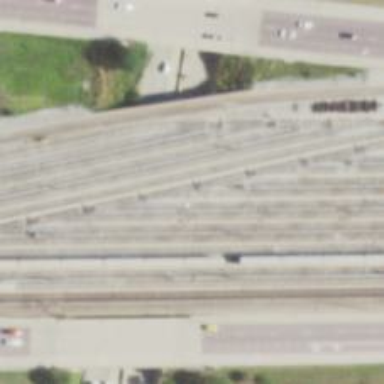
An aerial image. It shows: Electrified rail passing through service yard.